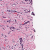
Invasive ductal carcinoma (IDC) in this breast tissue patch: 1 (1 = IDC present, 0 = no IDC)